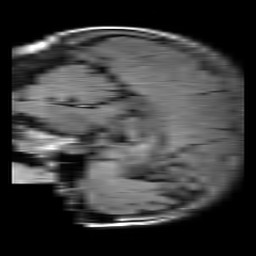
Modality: FLAIR
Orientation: sagittal
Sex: female
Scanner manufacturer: philips
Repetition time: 11 s
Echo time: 0.125 s